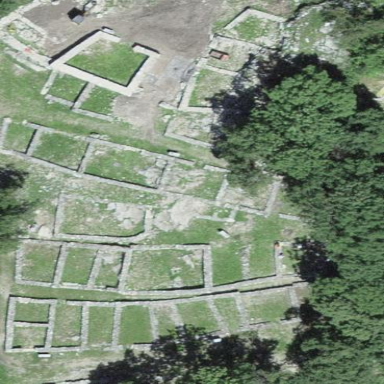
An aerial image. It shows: Archaeological site with historical significance.